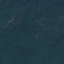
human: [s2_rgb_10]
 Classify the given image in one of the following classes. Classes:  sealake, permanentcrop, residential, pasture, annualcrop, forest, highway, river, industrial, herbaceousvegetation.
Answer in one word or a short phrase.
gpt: Forest